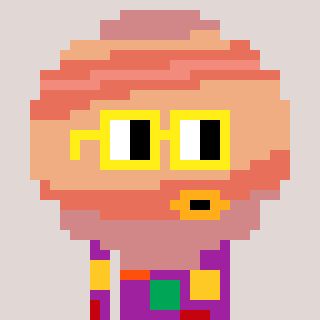
a pixel art character with square yellow glasses, a jupiter-shaped head and a magenta-colored body on a warm background